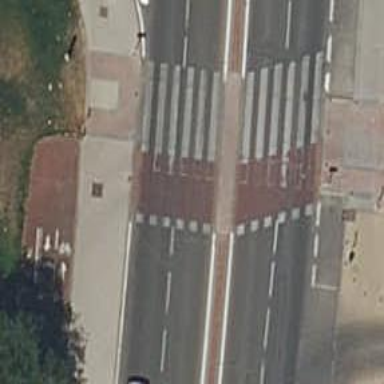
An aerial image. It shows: Crossing with traffic signals.